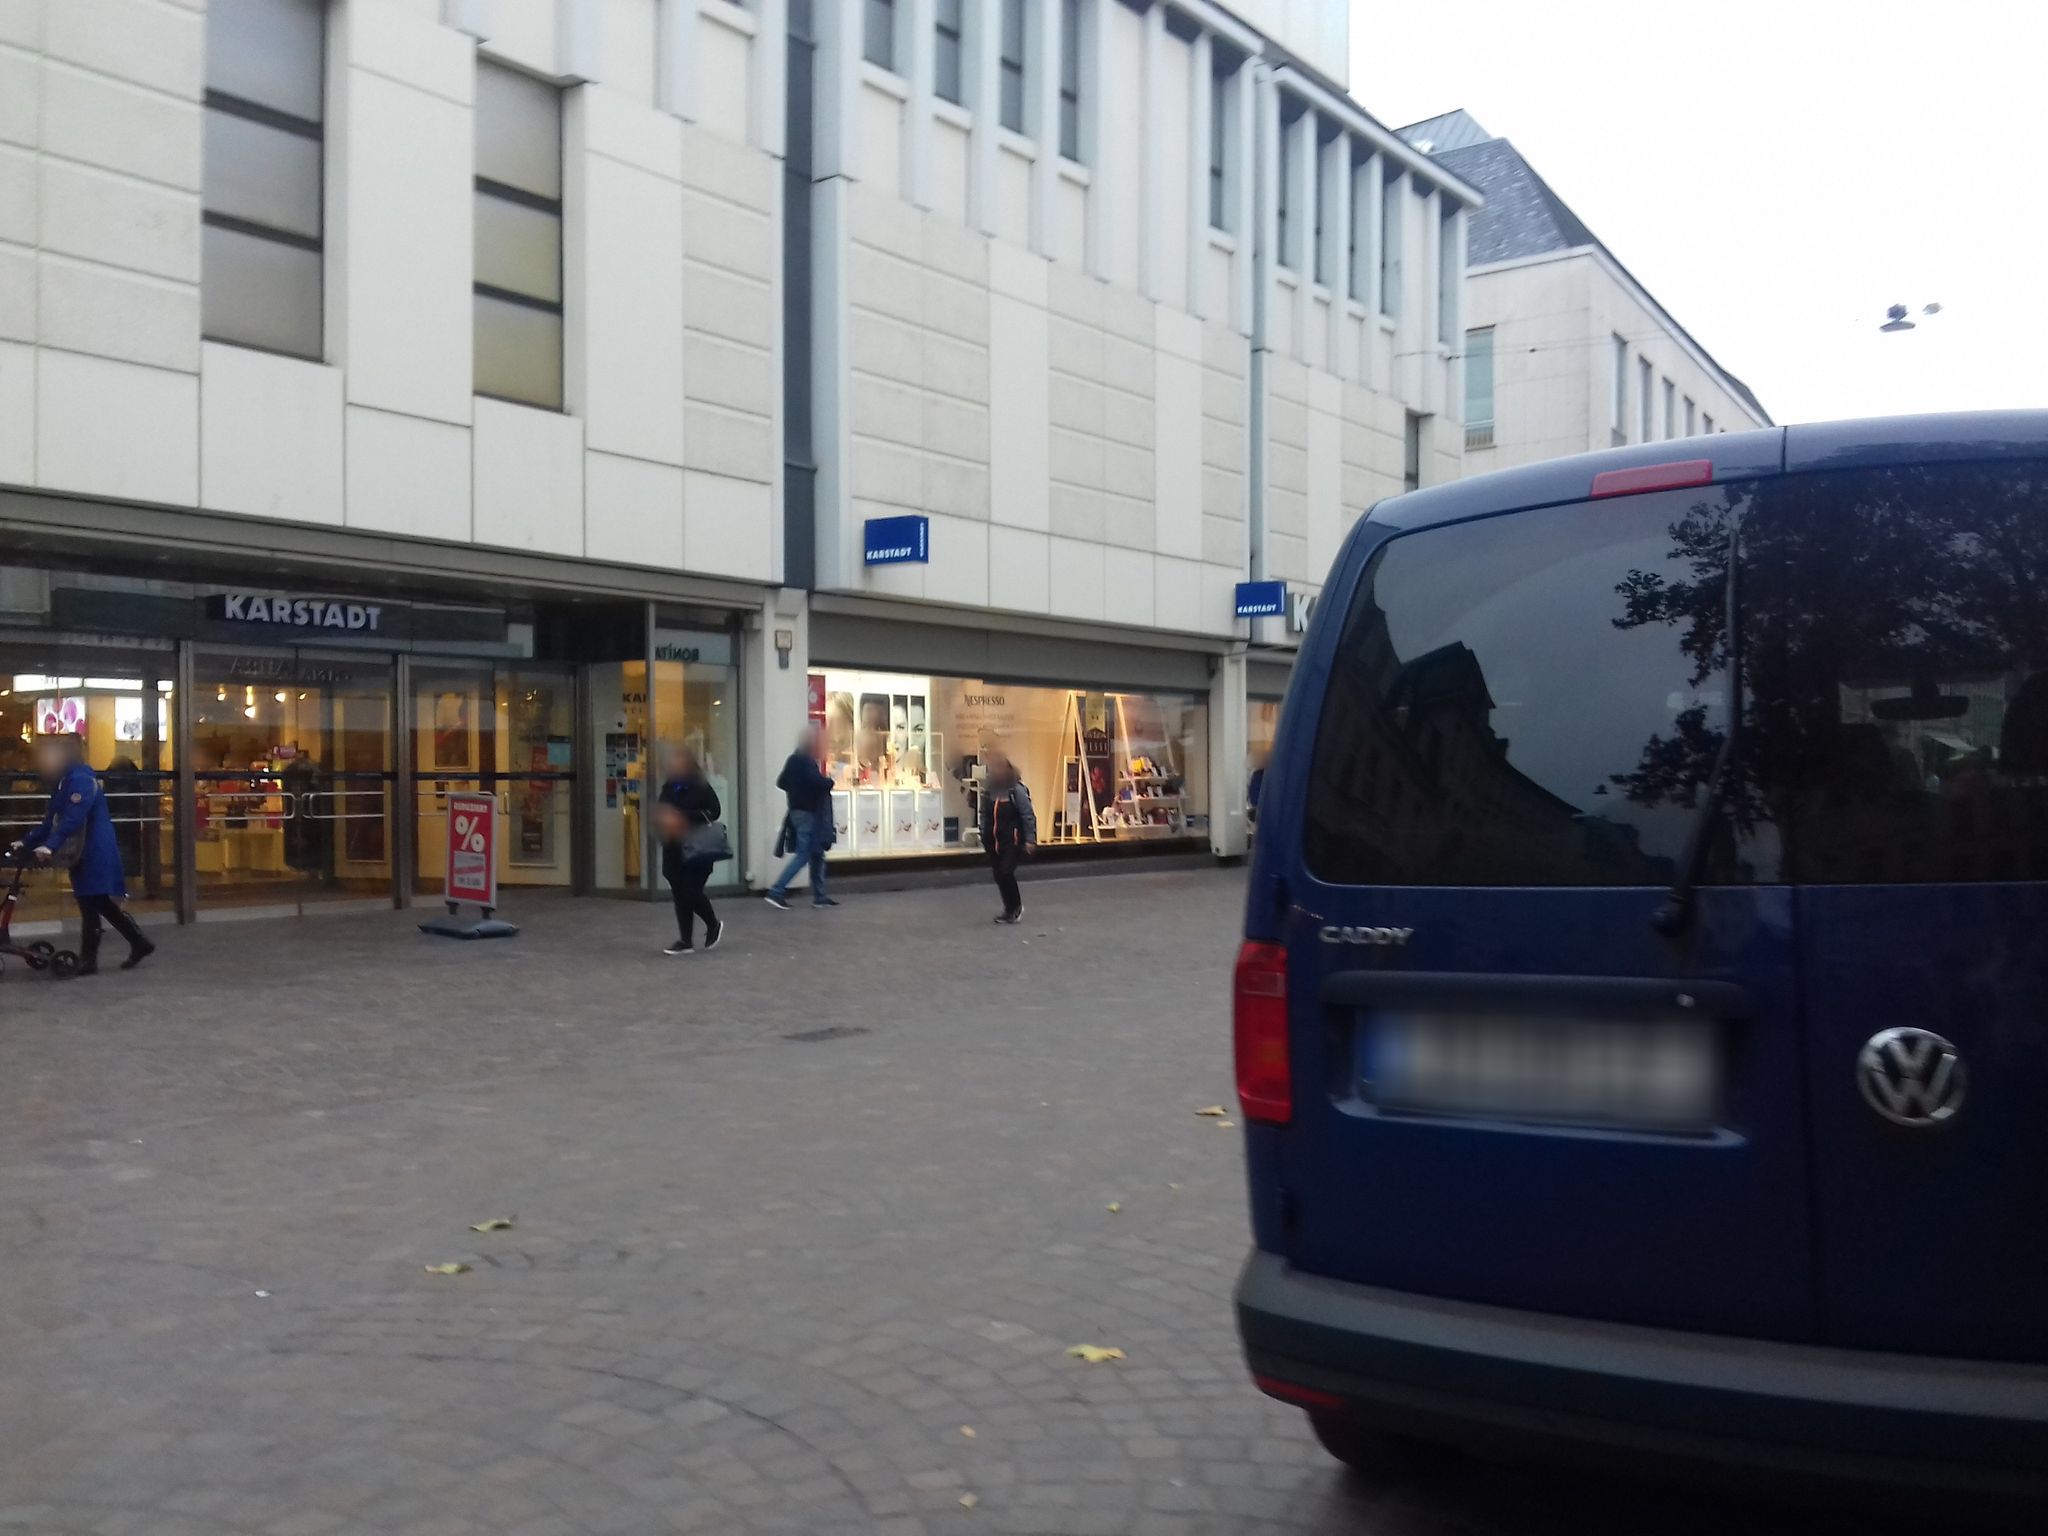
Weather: clear
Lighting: day
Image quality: good
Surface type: walking surface
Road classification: residential, pedestrian
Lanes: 1
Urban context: urban centre
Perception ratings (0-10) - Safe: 1.38, Lively: 7.94, Beautiful: 2.07, Boring: 3.33, Depressing: 2.93, Wealthy: 7.66